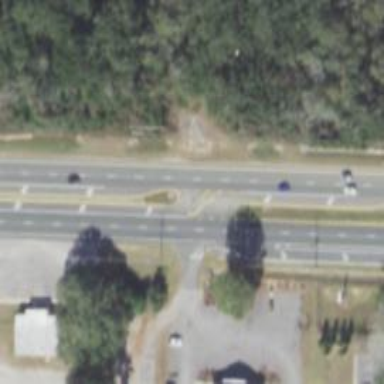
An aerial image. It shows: Asphalt road with primary link designation.